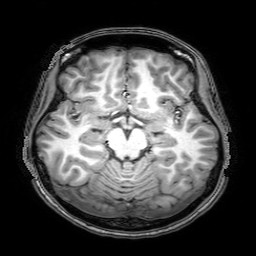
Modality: T1w
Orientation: axial
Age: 23
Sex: female
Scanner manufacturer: philips
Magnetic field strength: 3 T
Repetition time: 8.078 s
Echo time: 3.697 s